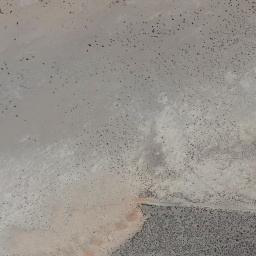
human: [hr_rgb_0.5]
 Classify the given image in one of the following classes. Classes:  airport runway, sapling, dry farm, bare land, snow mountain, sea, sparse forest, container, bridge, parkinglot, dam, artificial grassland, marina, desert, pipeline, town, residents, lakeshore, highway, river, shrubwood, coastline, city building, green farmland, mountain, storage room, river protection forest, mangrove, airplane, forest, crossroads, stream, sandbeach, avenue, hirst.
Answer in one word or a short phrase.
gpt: bare land